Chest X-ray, AP view. Patient: 34 years old, sex M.
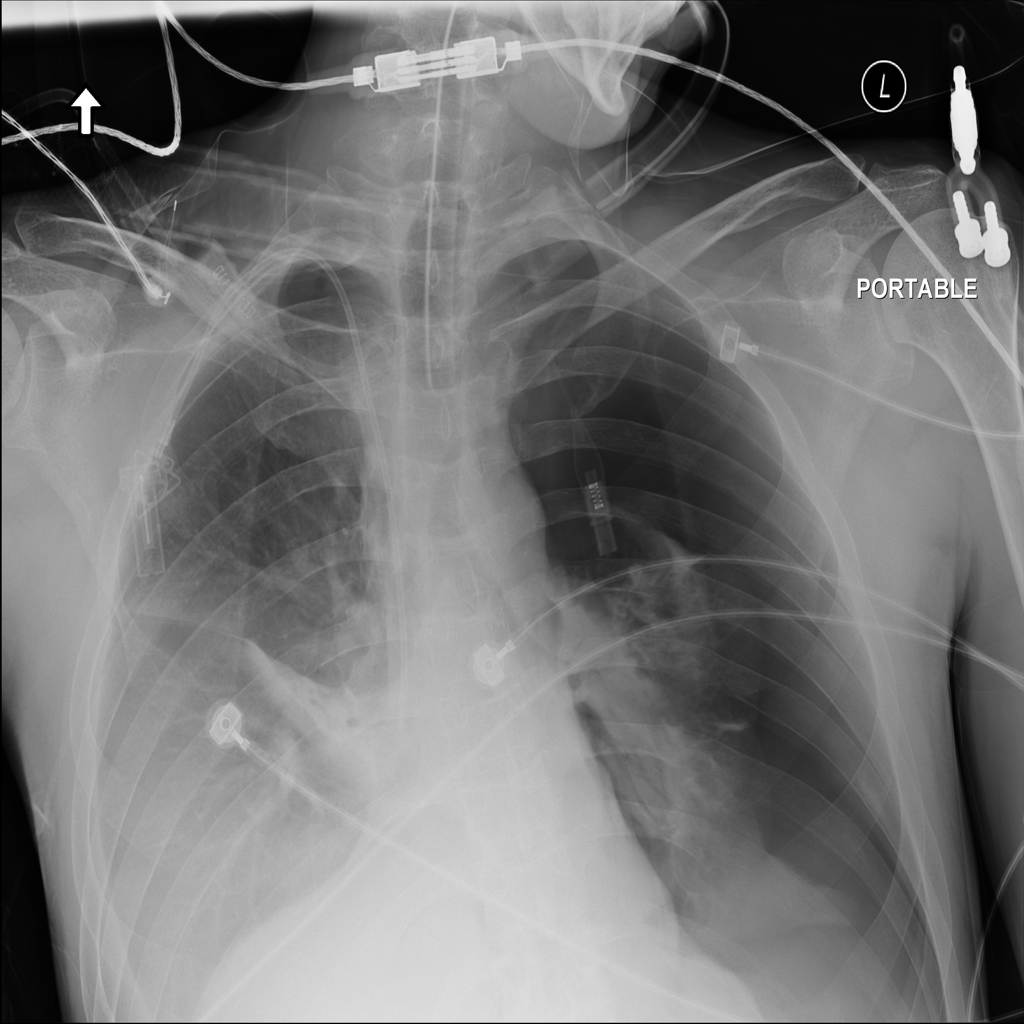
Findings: Atelectasis, Pneumothorax